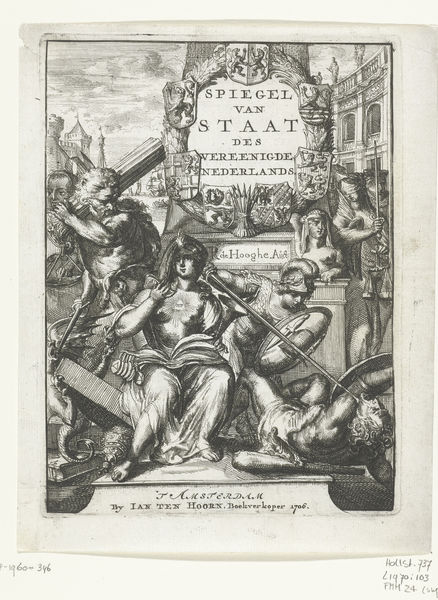
Titel: Titelprent voor deel 1 van 'Spiegel van Staat' van Romeyn de Hooghe
Künstler: Romeyn de Hooghe
Standort: Amsterdam
Institution: Rijksmuseum
Schlagwörter: himmel, kampf, kopf, kämpfer, mann, frauen, stadt, frau, grau, säule, zeichnung, tier, bart, mord, tot, holland, niederlande, spiegel, fell, schrift, grafik, krieg, schlacht, lanze, inschrift, büste, schild, buch, kreuz, denkmal, druck, stich, seite, schwarzweiß, text, waffe, plakat, helm, personifikation, ritter, rüstung, buchtitel, wappen, krieger, löwe, speer, hera, herkules, keule, drache, staat, monster, siegesgöttin, van, kupferdruck, 1600, ian, hooghe, spiegel van staat, titelei, personifikatioin